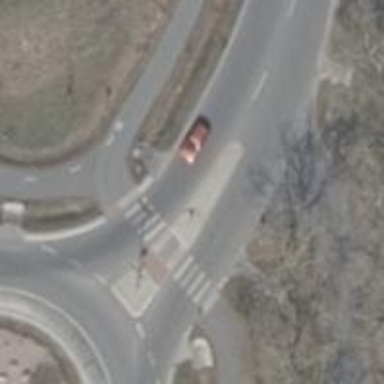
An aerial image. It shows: Zebra crossing with pedestrian island.